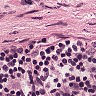
Metastatic tissue present: no